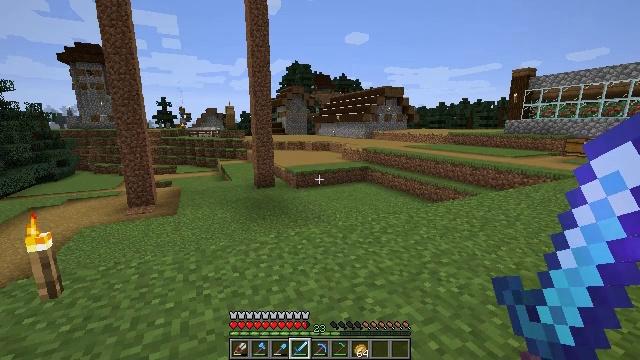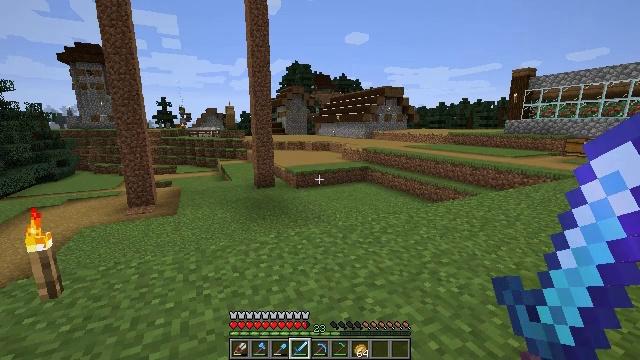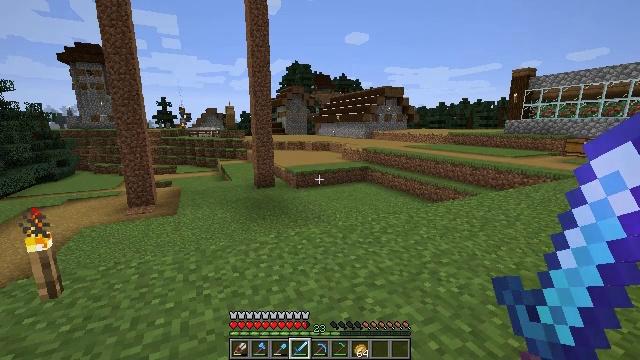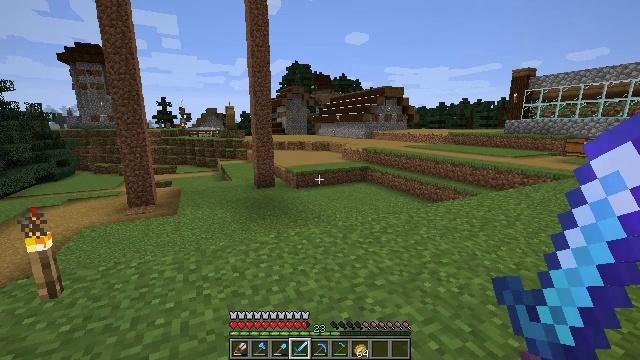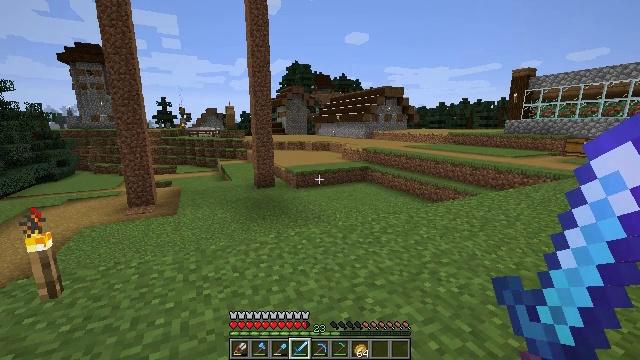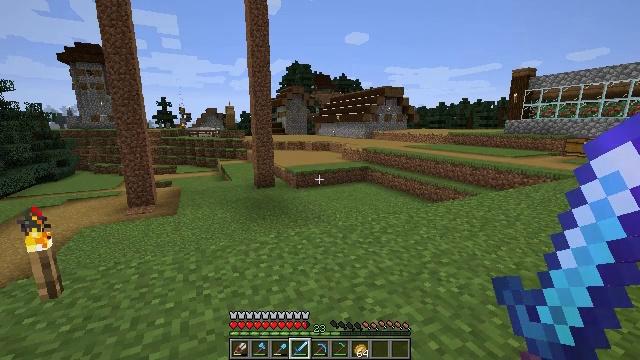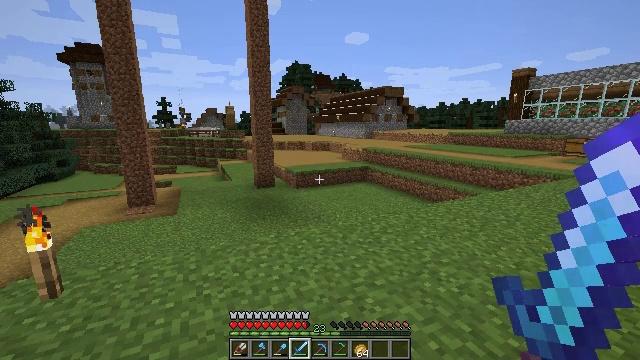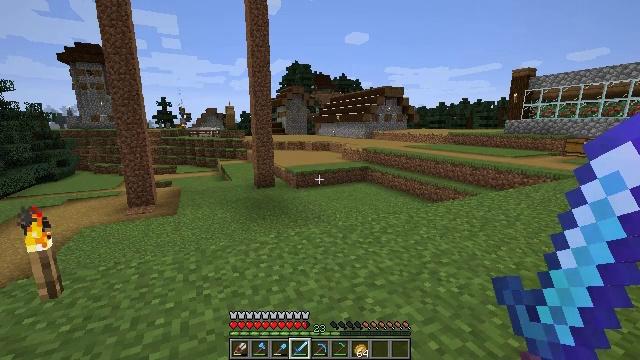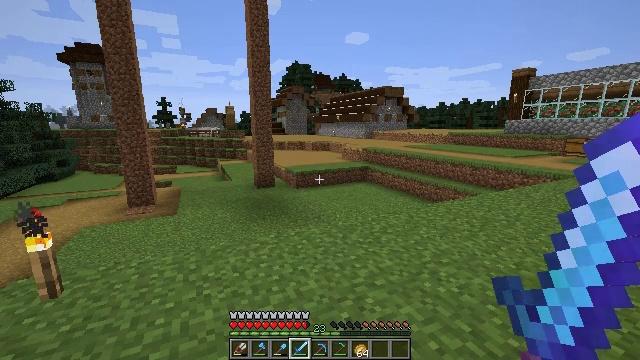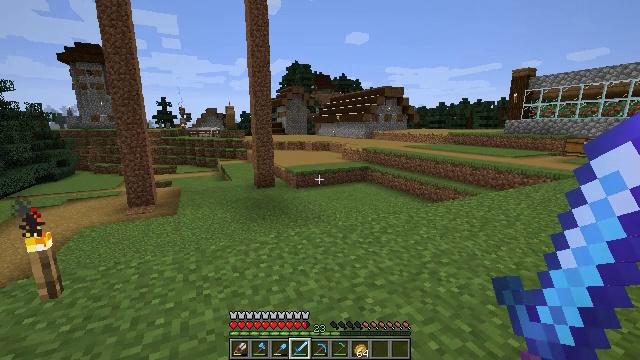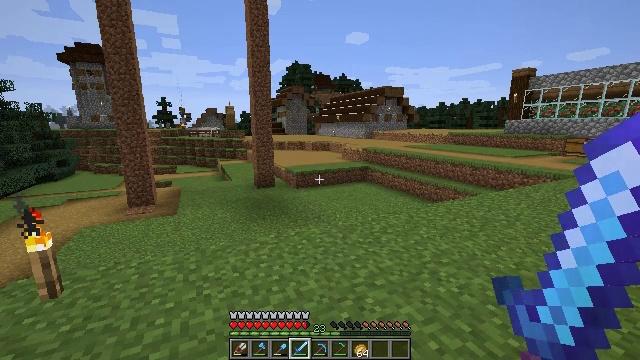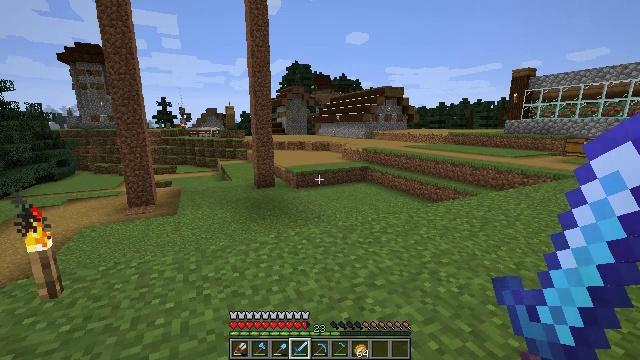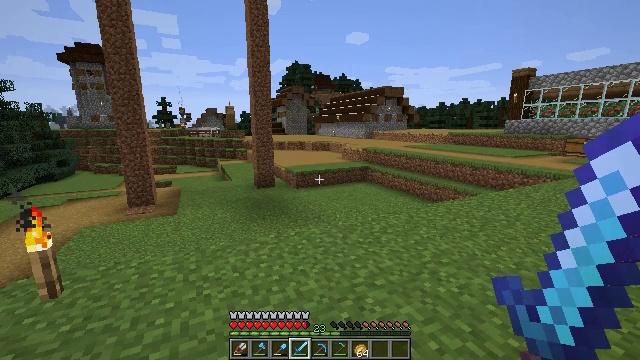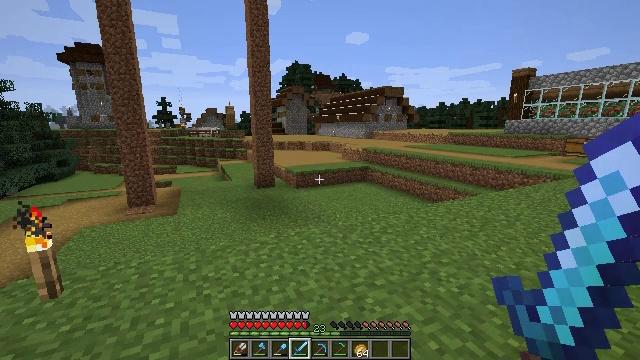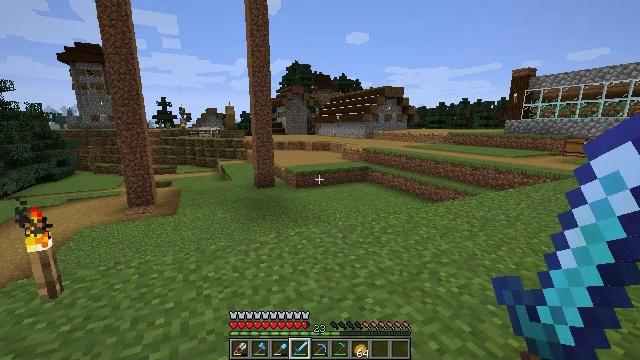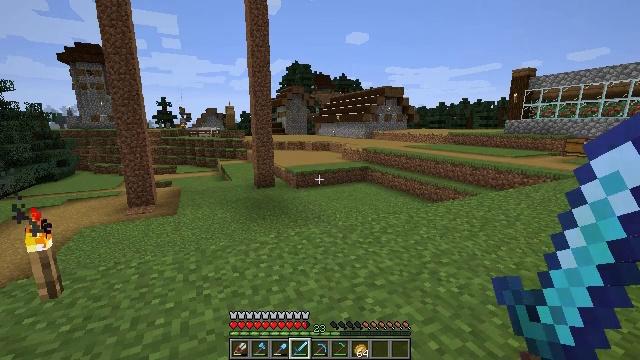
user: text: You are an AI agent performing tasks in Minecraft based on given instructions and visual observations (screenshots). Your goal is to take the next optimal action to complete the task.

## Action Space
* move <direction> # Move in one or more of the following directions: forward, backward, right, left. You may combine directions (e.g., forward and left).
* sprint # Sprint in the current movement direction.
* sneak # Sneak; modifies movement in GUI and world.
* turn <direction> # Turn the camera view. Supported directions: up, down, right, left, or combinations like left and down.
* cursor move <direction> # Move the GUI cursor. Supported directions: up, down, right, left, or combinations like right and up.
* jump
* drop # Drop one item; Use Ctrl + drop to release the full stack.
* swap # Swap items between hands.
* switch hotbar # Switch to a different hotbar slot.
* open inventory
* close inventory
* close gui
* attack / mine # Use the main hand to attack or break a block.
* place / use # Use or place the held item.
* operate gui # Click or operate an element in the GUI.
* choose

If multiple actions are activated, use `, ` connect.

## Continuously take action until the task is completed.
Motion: motion action
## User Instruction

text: Mine potatoes from the farmland.
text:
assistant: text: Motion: no_op
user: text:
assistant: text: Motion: no_op
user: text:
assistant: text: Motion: no_op
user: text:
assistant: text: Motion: no_op
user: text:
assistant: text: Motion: no_op
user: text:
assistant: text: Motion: no_op
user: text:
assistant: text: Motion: no_op
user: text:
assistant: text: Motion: no_op
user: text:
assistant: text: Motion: no_op
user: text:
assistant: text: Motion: no_op
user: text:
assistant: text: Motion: no_op
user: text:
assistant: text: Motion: no_op
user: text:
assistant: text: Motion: no_op
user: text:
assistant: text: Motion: no_op
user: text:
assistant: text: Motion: no_op
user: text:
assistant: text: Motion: no_op
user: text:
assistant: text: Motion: no_op
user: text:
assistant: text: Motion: no_op
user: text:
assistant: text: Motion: no_op
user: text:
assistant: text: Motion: no_op
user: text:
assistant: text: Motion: no_op
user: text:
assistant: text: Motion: no_op
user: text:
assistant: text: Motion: no_op
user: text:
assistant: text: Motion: no_op
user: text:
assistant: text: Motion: no_op
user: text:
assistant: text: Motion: no_op
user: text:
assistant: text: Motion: no_op
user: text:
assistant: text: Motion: no_op
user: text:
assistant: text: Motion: no_op
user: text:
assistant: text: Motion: no_op